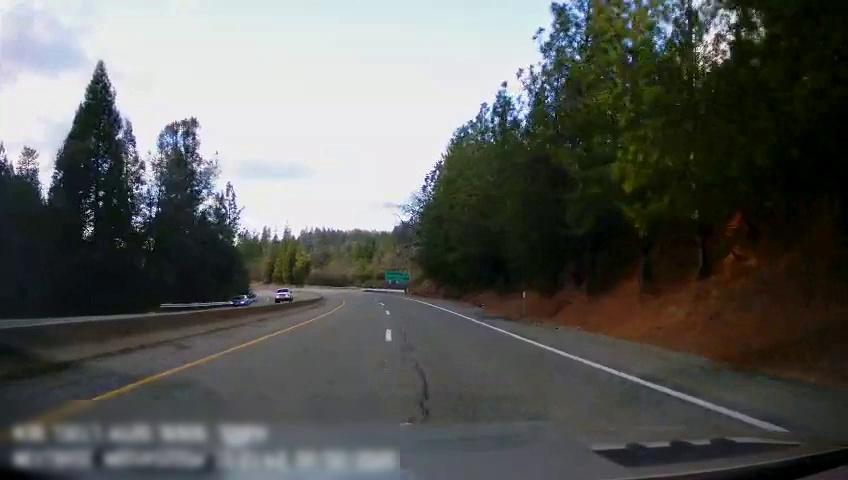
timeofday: Day
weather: Sunny
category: Drivable Space
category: Drivable Space
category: Vehicles | Car
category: Vehicles | SUV
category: Lanes | Alternate Lane
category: Lanes | Current Lane
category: Lanes | Alternate Lane
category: Traffic | Signs